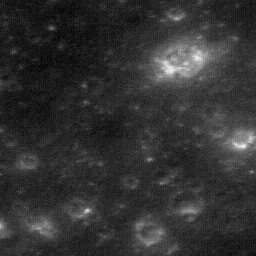
Host type: background_regolith
Lunar coordinates: latitude nan, longitude nan